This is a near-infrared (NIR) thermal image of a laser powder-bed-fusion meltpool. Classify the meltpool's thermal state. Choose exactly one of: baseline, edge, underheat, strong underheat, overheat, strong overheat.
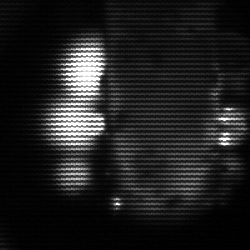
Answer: strong underheat